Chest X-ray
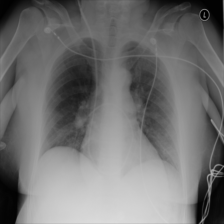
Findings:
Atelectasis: negative
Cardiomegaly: negative
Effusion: negative
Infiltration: negative
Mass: negative
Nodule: negative
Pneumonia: negative
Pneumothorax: negative
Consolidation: negative
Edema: negative
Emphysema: negative
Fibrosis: negative
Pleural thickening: negative
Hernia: negative